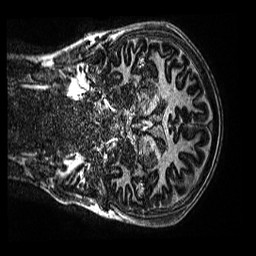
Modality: MP2RAGE
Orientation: coronal
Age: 11
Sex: male
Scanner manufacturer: siemens
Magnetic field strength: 3 T
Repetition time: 4 s
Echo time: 0.00299 s